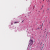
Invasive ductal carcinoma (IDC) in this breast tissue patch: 0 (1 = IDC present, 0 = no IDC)